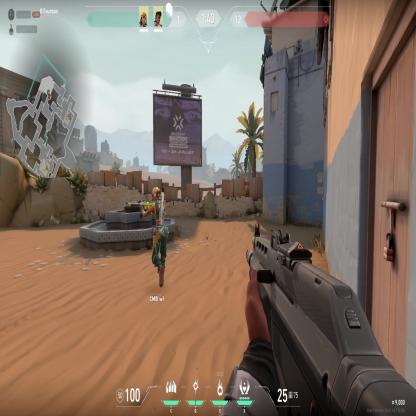
Label: teammate